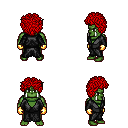
a pixel art fantasy rpg character, male body template, orc, green skin, gray robe, white pants, red curly afro hairstyle, gold gloves, four views (front, back, left, right), 2x2 character sprite sheet, small pixel art, hard edges, no anti-aliasing